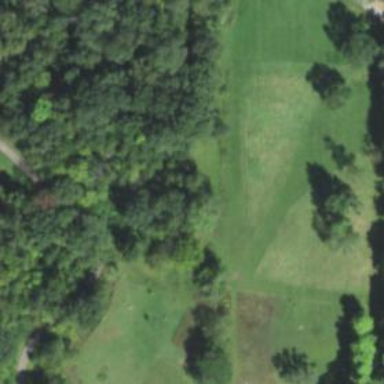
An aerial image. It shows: Disc golf hole.